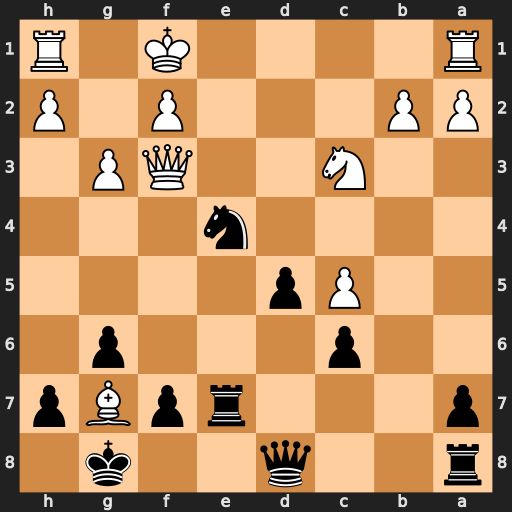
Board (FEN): r2q2k1/p3rpBp/2p3p1/2Pp4/4n3/2N2QP1/PP3P1P/R4K1R
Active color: b
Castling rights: -
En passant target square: -
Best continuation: Nd2+ Kg2 Nxf3